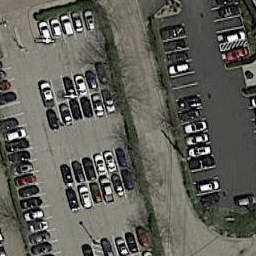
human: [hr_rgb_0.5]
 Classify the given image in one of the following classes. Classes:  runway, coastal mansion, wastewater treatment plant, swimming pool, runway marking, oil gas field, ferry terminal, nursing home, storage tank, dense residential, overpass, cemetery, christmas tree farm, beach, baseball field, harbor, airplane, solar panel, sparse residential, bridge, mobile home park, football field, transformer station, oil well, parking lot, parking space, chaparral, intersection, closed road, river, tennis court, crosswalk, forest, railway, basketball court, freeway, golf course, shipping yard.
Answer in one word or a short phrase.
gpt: parking lot